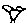
Label: bird